Question: I need draw some pictures and save it into a JPG file.
I know that the C# GDI can draw string with method 'Graphics.DrawString'.
But what troubles me is that I need draw some math symbols, like below:

So are there some libraries can help me to do that? How can I get the math symbols with GDI?
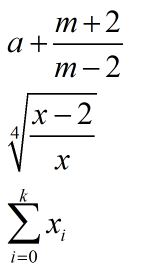
Answer: In case you don't find a pure .NET solution, I would look for a command-line tool or a native DLL library which can render standard formattings like MathML or LaTeX math expressions. You will find plenty of FOSS stuff for these and I don't think it would be too hard to integrate. In case you work with bitmaps, you can just tell the 3rd party to render a given size bitmap. If you need vectorized drawings, then you could aim to produce your entire output in LaTeX or maybe you can turn MathML/LaTeX formulas to RTF/HTML.